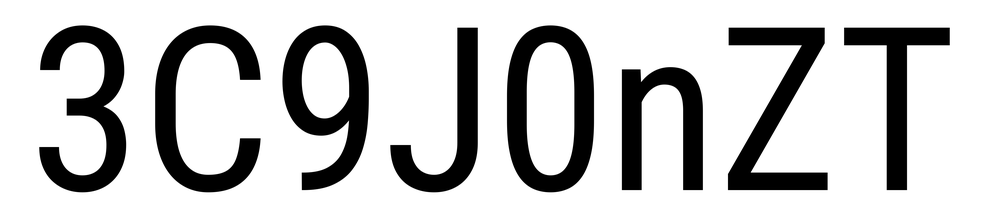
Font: Roboto_Condensed_Regular